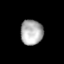
Tissue: lung
Cell type: Myeloid cells
Senescence score: 0.661
Nuclear area (px): 554
Mean DAPI intensity: 173.946